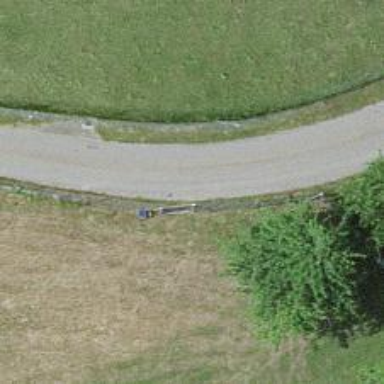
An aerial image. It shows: Unclassified road with grade 1 track type.